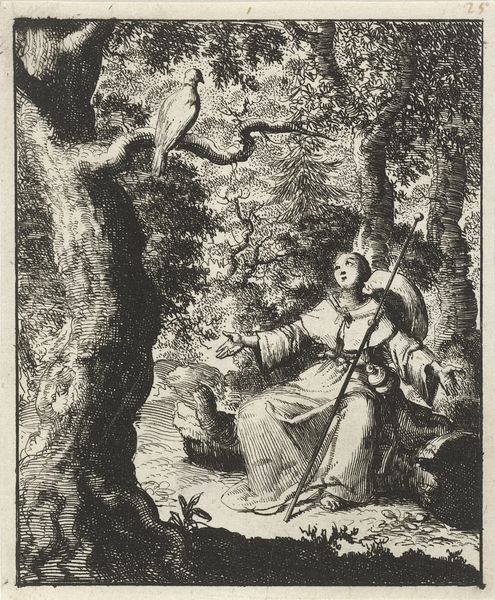
Titel: Vrouwelijke pelgrim ziet in het bos een tortelduif
Künstler: Jan Luyken
Standort: Amsterdam
Institution: Rijksmuseum
Schlagwörter: baum, blätter, schatten, umhang, vogel, weiß, bäume, sitzen, frau, holz, hut, hüte, kleid, kopfbedeckungen, reden, schwarz, szene, zeichnung, tier, weg, gespräch, flasche, mütze, arme, kragen, taube, hände, ast, baumstamm, stamm, sitzend, blatt, person, wald, kopfbedeckung, holzschnitt, papier, ruhe, stab, grafik, graphik, monochrom, idylle, pause, rast, weib, sitzt, tusche, lichtung, druck, druckgraphik, schraffur, radierung, stich, schwarzweiß, angel, kardinal, nadelbaum, tanne, tinte, wurzeln, geäst, wanderer, vision, laubbäume, mönch, franziskus, knorrig, freundlich, hirtenstab, hirte, verzückung, ausgebreitete arme, ausbreiten, pilger, heiliger geist, kuckuck, konversation, positiv, arme ausgebreitet, 18, kupverstich, waldweb